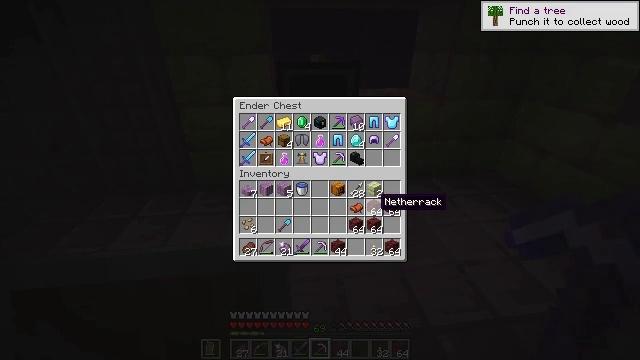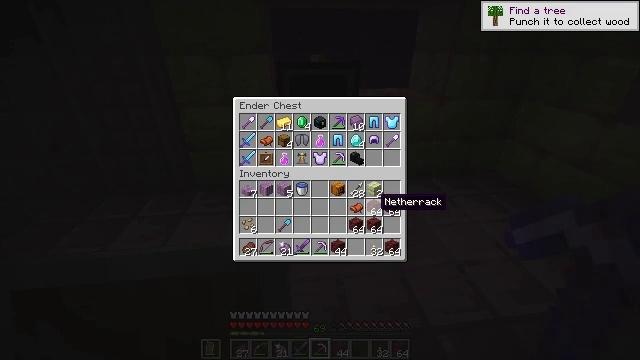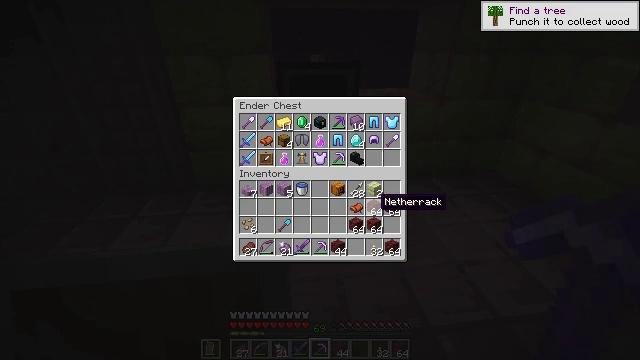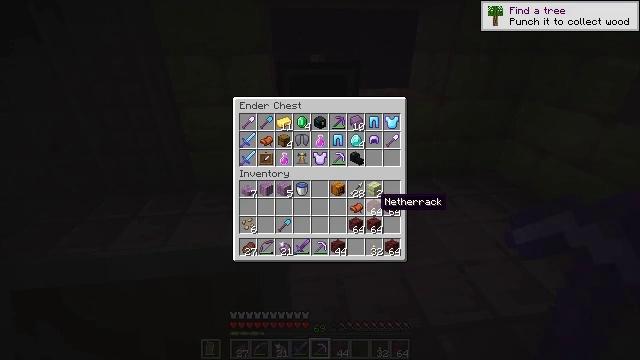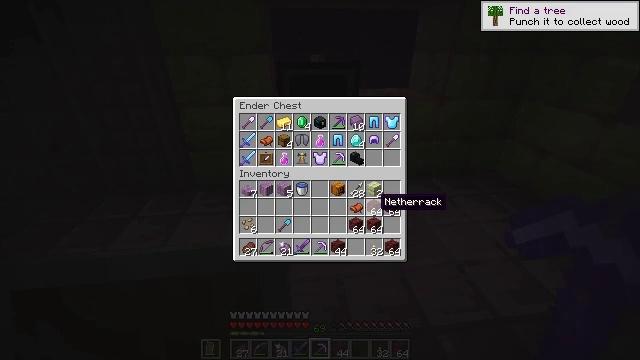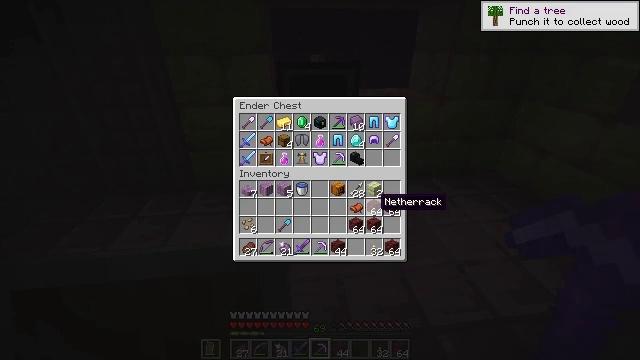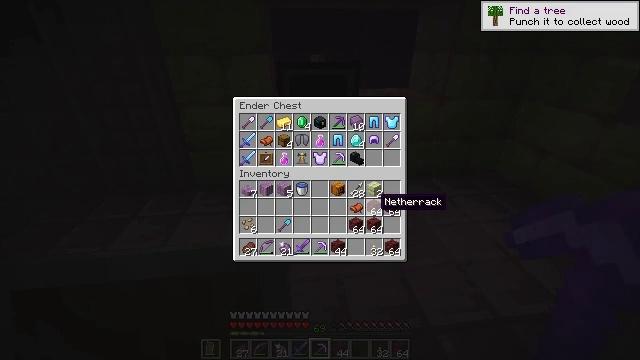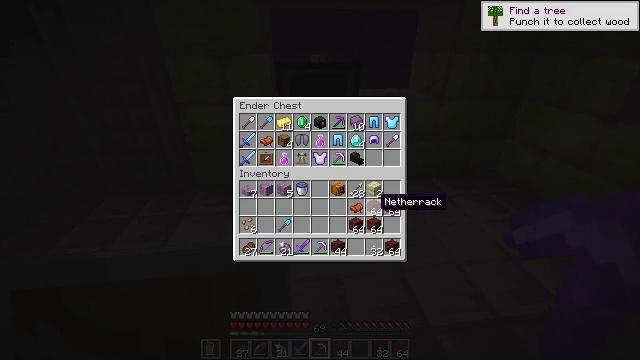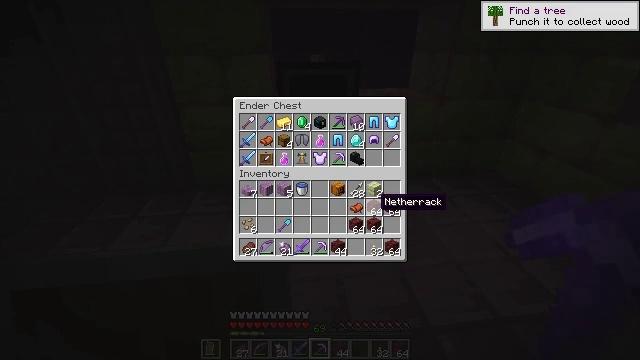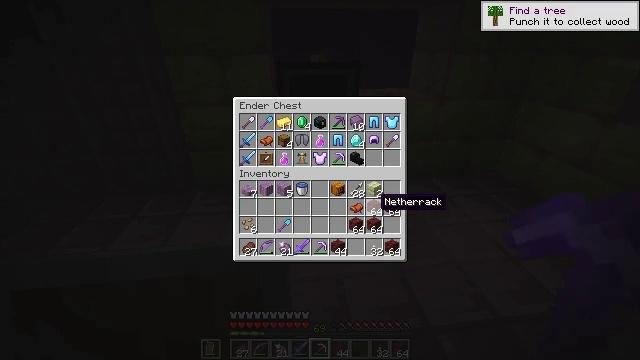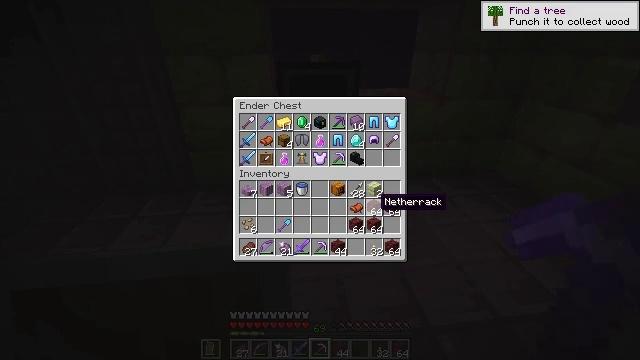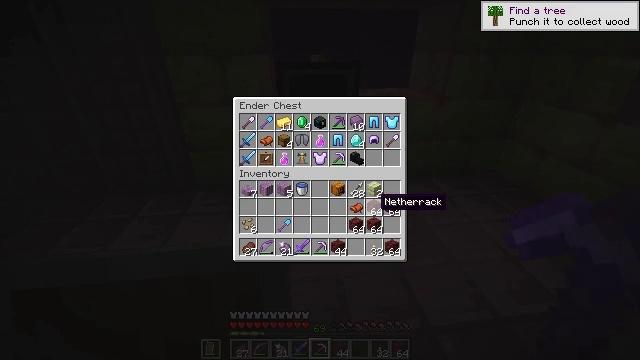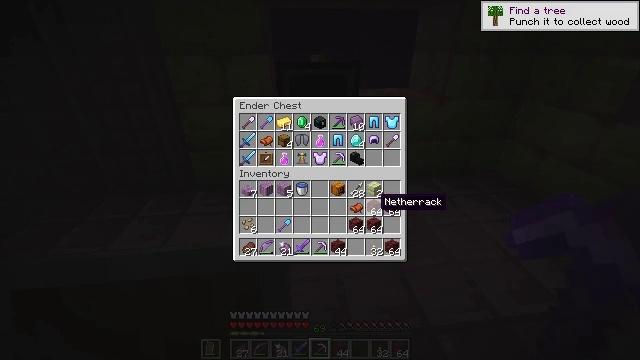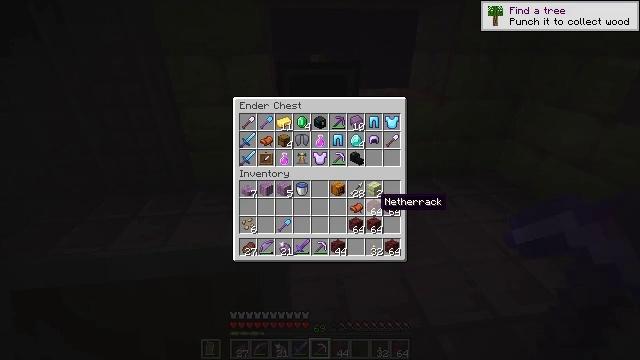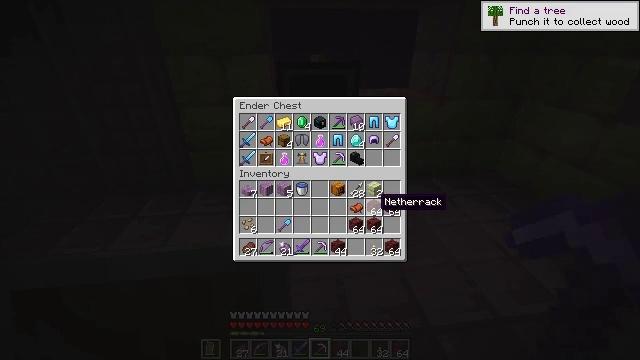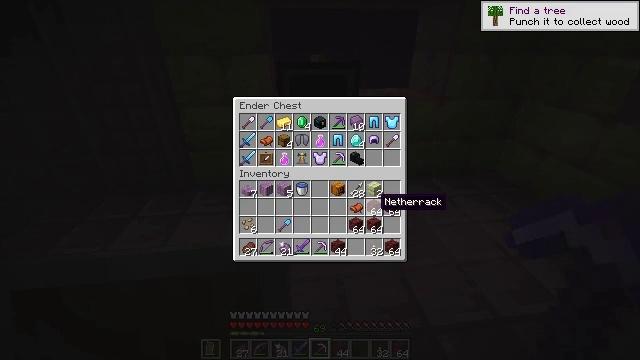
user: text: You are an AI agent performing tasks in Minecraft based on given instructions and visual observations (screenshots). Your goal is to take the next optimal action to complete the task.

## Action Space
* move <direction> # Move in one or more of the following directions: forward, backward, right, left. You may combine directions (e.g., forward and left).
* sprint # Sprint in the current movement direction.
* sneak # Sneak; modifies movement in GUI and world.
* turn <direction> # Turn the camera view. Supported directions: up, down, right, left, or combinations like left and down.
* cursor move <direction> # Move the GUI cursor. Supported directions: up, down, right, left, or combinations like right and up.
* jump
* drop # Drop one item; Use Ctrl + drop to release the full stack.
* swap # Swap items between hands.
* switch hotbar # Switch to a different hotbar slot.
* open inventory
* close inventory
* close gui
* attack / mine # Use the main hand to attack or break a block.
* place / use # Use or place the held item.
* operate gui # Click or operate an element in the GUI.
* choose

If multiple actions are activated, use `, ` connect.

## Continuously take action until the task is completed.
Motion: motion action
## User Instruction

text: Attack the ender chest to collect it.
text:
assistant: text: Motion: no_op
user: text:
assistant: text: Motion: no_op
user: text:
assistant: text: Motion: no_op
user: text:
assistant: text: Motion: no_op
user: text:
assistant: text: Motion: no_op
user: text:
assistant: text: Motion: no_op
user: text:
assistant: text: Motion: no_op
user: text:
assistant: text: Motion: no_op
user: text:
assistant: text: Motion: no_op
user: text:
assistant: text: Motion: no_op
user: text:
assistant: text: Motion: no_op
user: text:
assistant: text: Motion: no_op
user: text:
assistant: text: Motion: no_op
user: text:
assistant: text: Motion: no_op
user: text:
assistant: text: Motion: no_op
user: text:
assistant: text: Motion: no_op
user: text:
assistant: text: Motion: no_op
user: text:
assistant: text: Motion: no_op
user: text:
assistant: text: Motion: no_op
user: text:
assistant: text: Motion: no_op
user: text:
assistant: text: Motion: no_op
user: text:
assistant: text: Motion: no_op
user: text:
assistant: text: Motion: no_op
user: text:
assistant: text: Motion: no_op
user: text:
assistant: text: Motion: no_op
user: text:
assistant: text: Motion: no_op
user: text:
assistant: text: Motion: no_op
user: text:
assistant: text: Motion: no_op
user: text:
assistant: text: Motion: no_op
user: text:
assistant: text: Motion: no_op